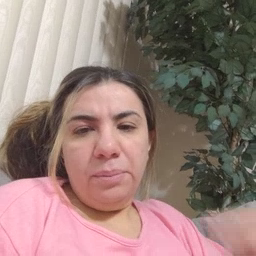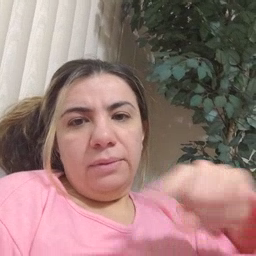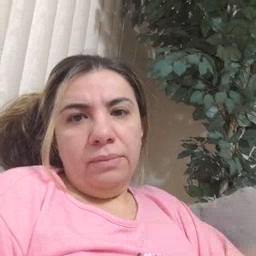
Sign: weus